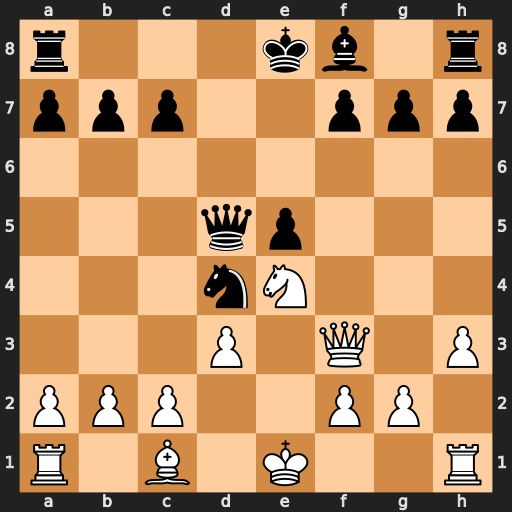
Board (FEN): r3kb1r/ppp2ppp/8/3qp3/3nN3/3P1Q1P/PPP2PP1/R1B1K2R
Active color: w
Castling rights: KQkq
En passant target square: -
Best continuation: Nf6+ gxf6 Qxd5 c6 Qe4